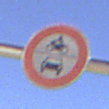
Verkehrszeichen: VerbotKraftfahrzeuge
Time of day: Midday
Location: Outdoor (Nature)
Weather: Clear
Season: NotSpecified
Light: Natural